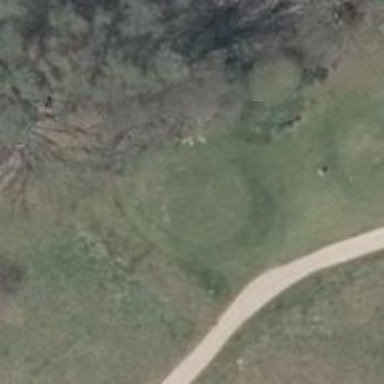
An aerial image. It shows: Golf tee.